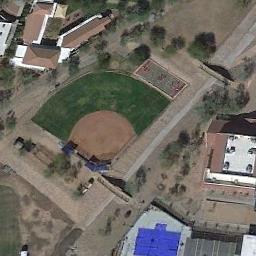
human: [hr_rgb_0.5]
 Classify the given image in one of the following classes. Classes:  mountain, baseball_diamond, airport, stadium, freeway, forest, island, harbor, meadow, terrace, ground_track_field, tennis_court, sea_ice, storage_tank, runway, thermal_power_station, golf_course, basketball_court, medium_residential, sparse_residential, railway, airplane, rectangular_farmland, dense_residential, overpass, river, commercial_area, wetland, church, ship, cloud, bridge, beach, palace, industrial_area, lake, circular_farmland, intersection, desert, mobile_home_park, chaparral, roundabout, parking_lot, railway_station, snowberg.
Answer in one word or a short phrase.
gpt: baseball_diamond